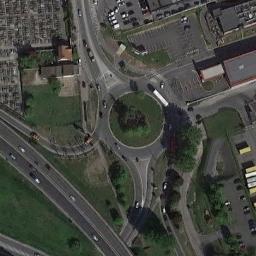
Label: roundabout